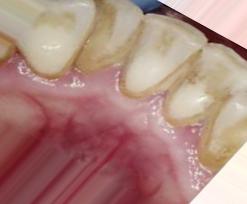
Condition: Tooth Discoloration